Question: I am tring to alter the table with below statement.In the below query which one give me a solution to alter my table user_master.if not please give me a idea to alter my table.
Thanks all
'''
ALTER TABLE user_master
MODIFY Password VARCHAR(200) NOT NULL;
ALTER TABLE user_master
CHANGE COLUMN Password Password VARCHAR(200) NOT NULL;
ALTER TABLE user_master MODIFY Password VARCHAR(200)
'''
but MySQL work bench it's showing message
Here MySQL problem or my query problem? what I need to solve this?
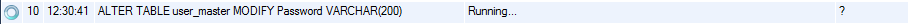
Answer: Your query seems fine, please check what is running on your server by below command:
'''
show full processlist;
'''
Note: check if any alter command is running. Also share what is your table size.